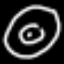
Label: donut